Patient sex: M
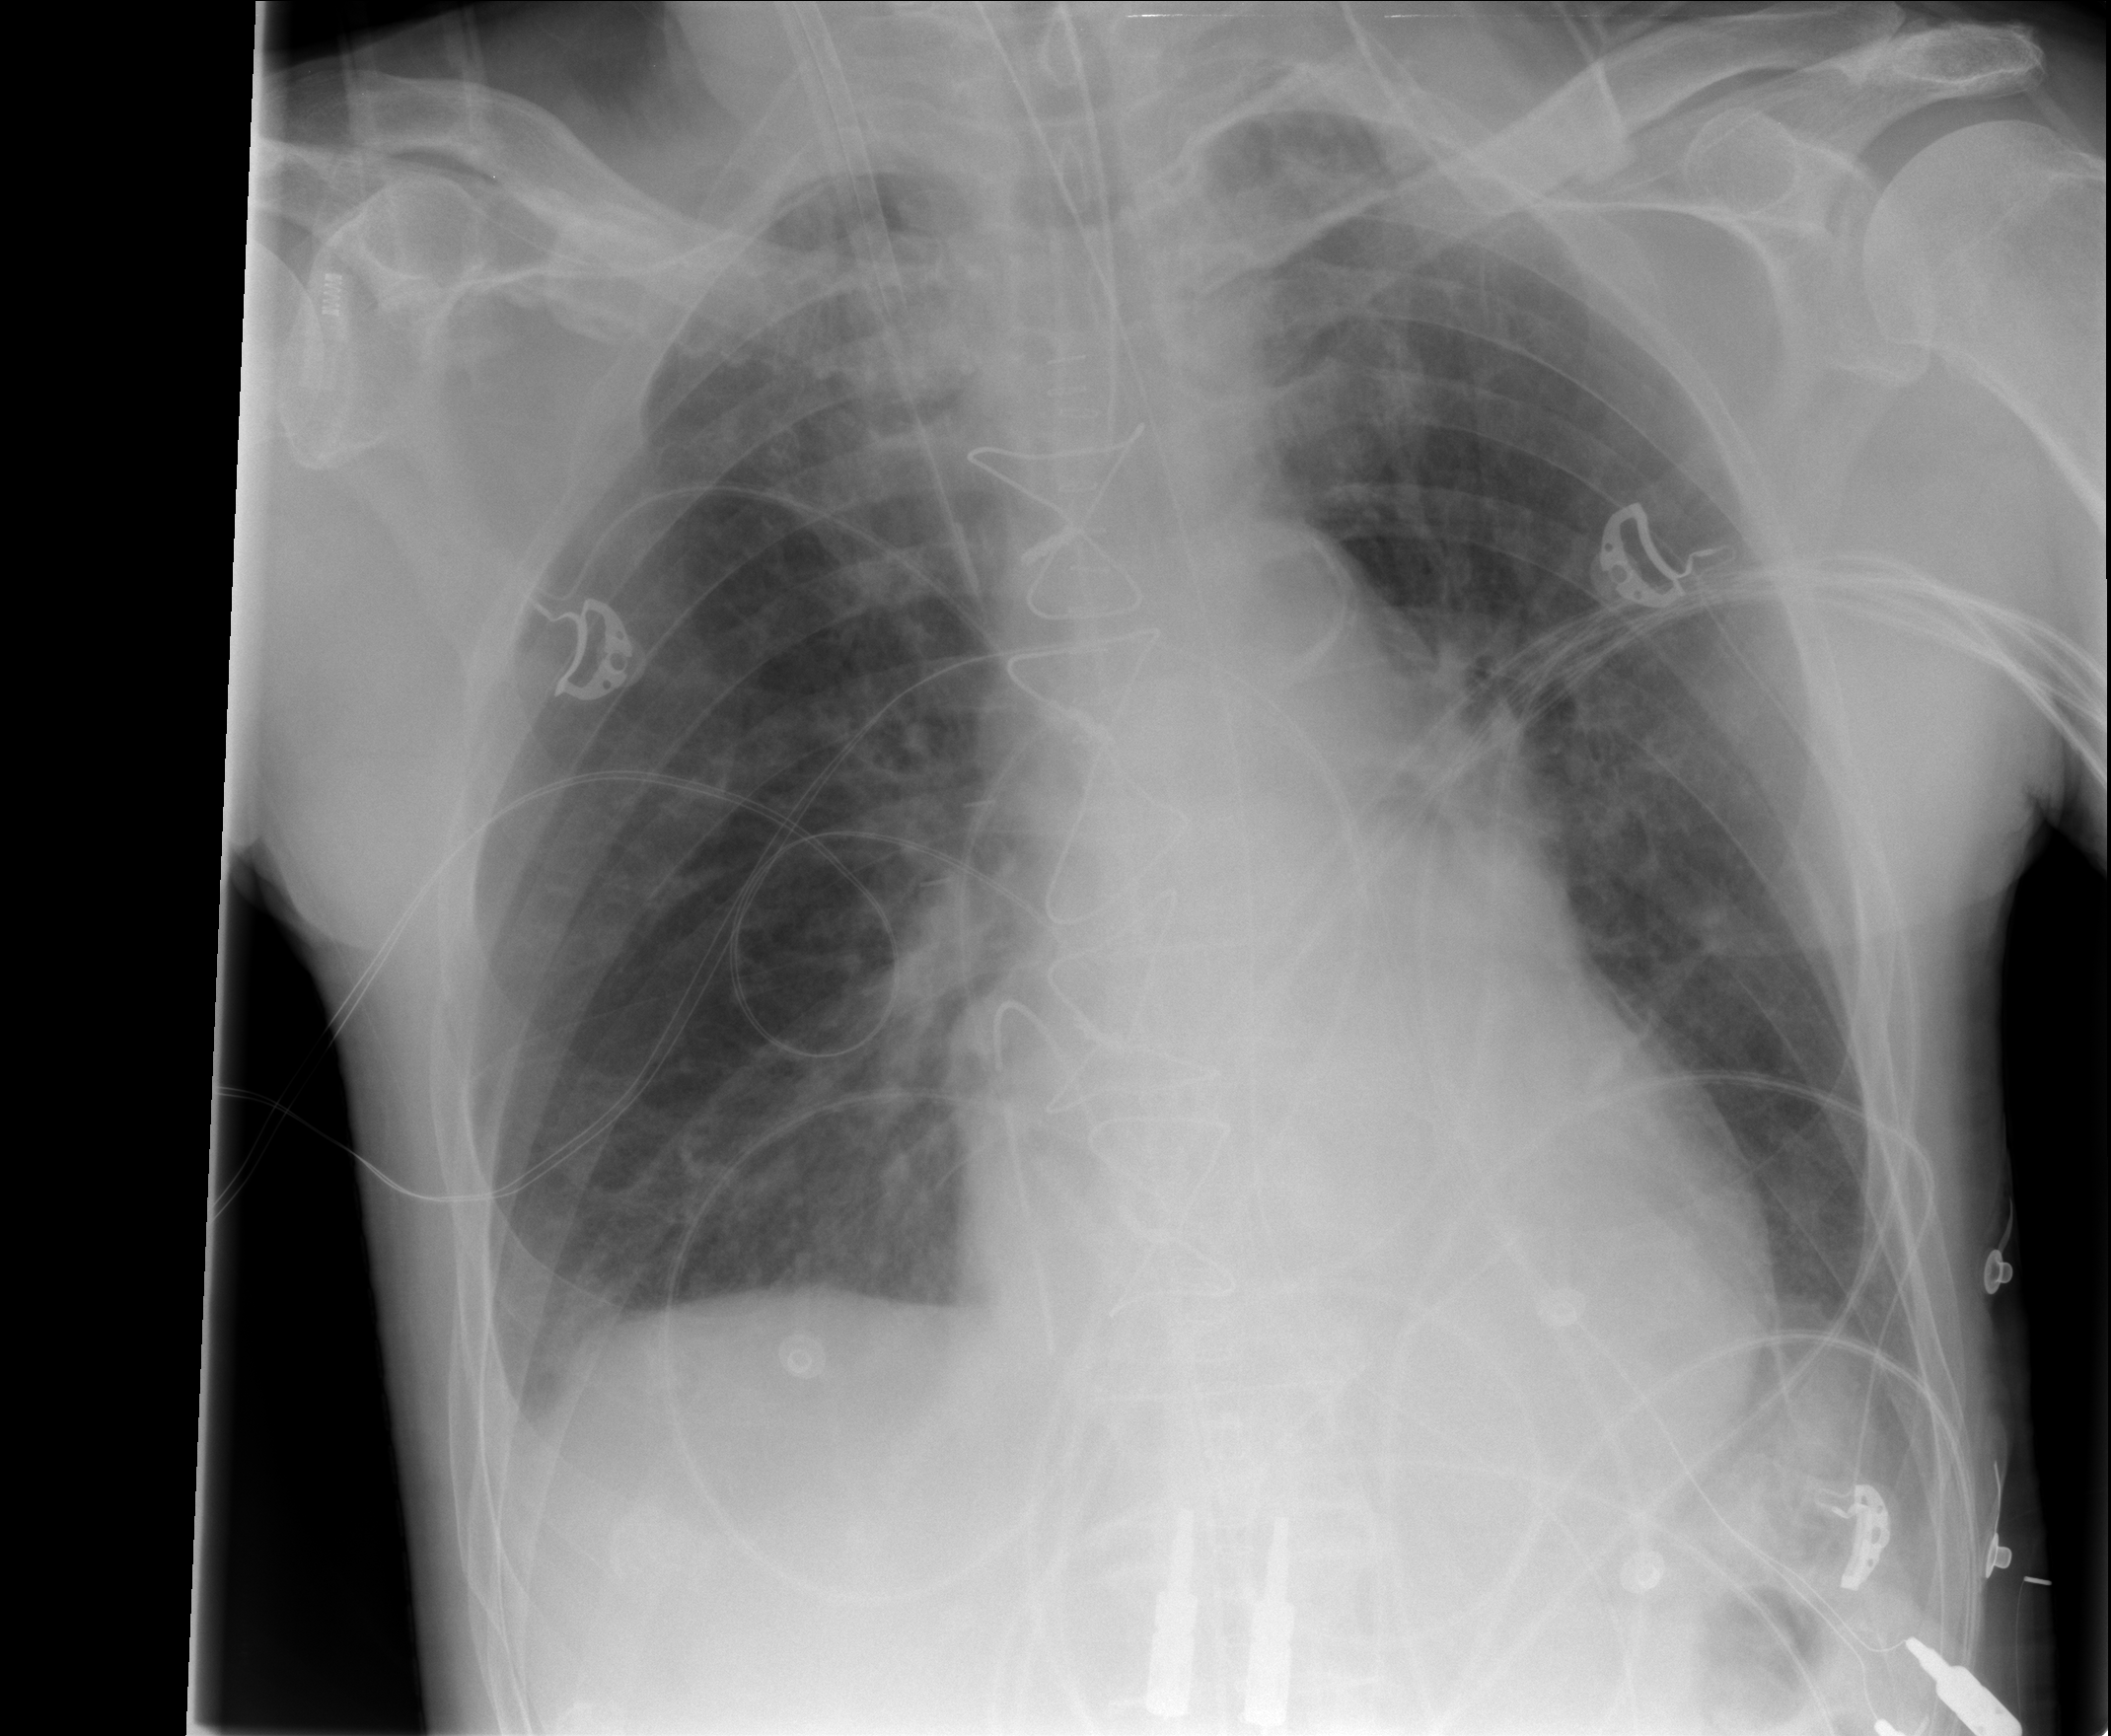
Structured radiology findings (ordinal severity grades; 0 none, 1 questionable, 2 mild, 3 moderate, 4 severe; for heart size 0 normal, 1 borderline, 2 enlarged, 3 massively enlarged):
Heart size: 0
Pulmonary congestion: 2
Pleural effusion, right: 1
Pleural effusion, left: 0
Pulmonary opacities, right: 2
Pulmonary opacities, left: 2
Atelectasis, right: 2
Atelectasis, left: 2